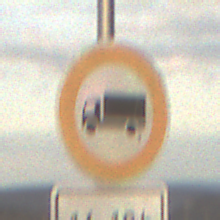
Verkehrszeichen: VerbotFuerKraftfahrzeugeUeberDreiKommaFuenfTonnen
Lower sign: ZeitangabenOhneBeschraenkungAufWochentage1
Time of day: SunriseSunset
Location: Outdoor (Nature)
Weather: PartlyCloudy
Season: NotSpecified
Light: Natural